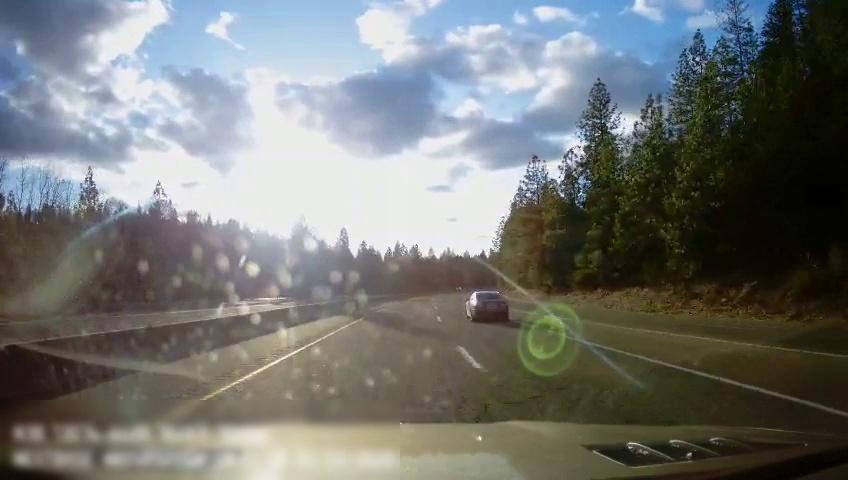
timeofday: Day
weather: Sunny
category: Drivable Space
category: Drivable Space
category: Vehicles | Car
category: Lanes | Opposite Lane
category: Lanes | Alternate Lane
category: Lanes | Current Lane
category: Lanes | Alternate Lane
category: Lanes | Alternate Lane
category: Lanes | Alternate Lane